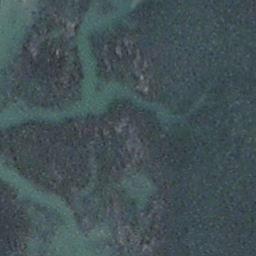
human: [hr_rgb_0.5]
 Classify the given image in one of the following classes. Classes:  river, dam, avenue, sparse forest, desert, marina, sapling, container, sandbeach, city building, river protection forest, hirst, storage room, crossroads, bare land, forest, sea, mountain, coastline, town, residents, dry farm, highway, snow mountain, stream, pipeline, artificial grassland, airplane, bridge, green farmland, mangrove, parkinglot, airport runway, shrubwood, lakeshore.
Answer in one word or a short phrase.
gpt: stream